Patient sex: F
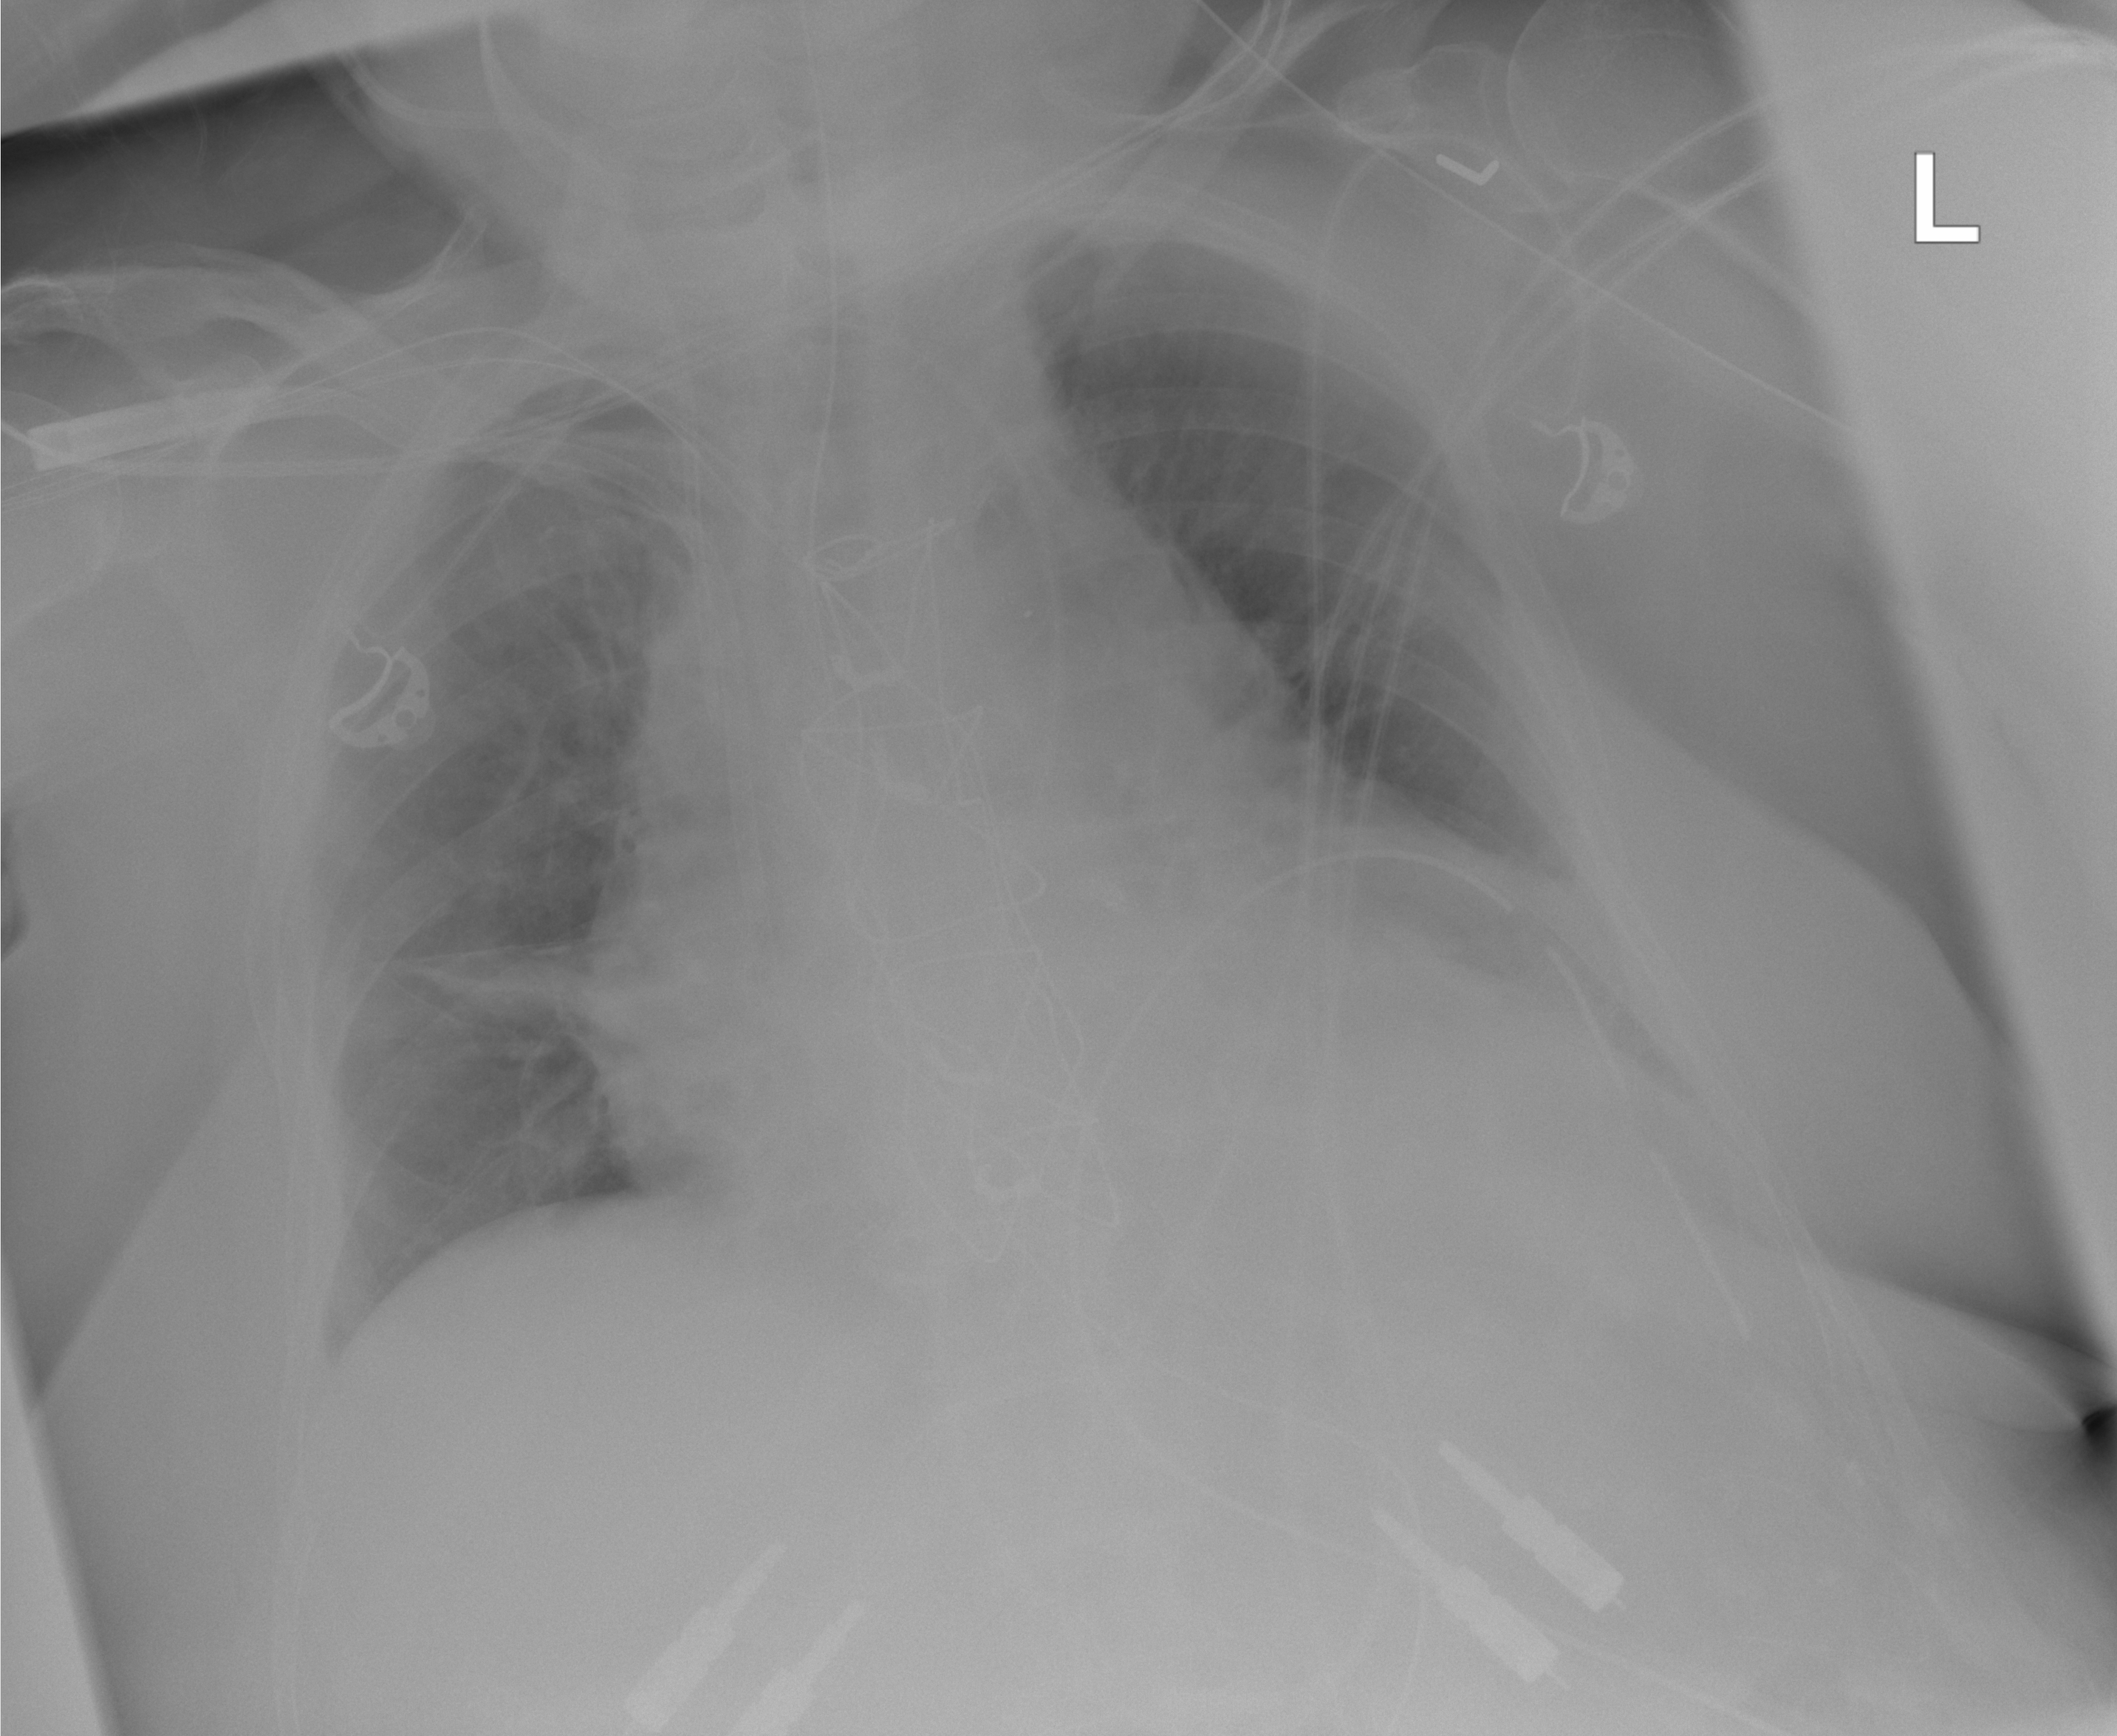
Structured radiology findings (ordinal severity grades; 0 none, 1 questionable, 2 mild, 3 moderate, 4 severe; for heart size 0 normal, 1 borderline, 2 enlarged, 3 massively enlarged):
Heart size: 2
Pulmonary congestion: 0
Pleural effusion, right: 0
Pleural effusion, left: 1
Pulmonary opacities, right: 0
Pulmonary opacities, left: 0
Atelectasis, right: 2
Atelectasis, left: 2